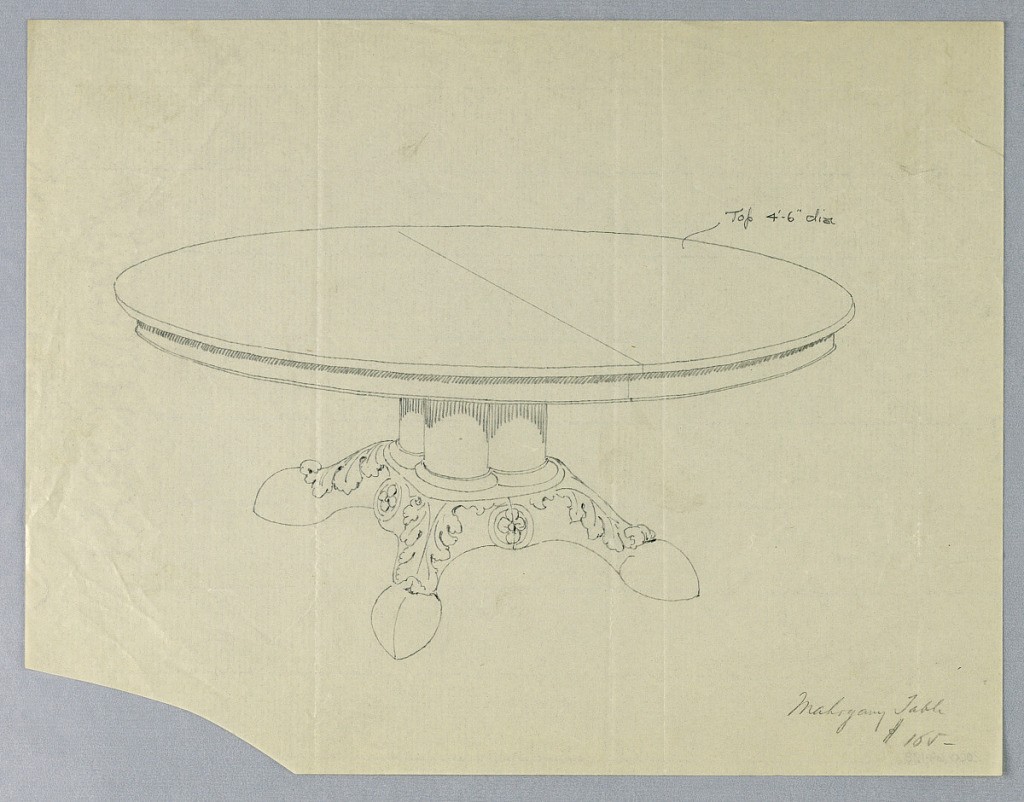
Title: Design for a Round Dining Table on Plain Hoof Feet
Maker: A.N. Davenport Co.
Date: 1900–05
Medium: Graphite on thin, cream paper
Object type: Drawing
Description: Round molded table top raised on 4 columnar supports, standing on elaborately carved base terminating in 4 plain hoof feet.